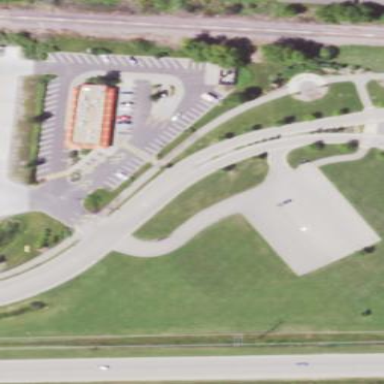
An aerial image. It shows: Parking area with asphalt surface designed for park and ride use.